Question: I saw several people on SO have been using this code successfully. But I got the incompatible block pointer error:
Incompatible block pointer types initializing
'''
void(^)(struct ALAssetsGroup *, BOOL *)
'''
with an expression of type
'''
void(^)(ALAsset *, NSUInteger, BOOL *)
'''
Any hints? (EDIT with complete code)
'''
ALAssetsLibrary *library =[[ALAssetsLibrary alloc]init];
void (^assetEnumerator)(struct ALAsset *, NSUInteger, BOOL *) = ^(ALAsset *result, NSUInteger index, BOOL *stop){
if(result != NULL) {
NSLog(@"See Asset: %@", result);
}
};
void (^assetGroupEnumerator)(struct ALAssetsGroup *, BOOL *) = ^(ALAssetsGroup *group, BOOL *stop) {
if(group != nil) {NSLog(@"dont See Asset: ");
[group enumerateAssetsUsingBlock:assetEnumerator];
}
};
[library enumerateGroupsWithTypes:ALAssetsGroupAlbum
usingBlock:assetGroupEnumerator
failureBlock: ^(NSError *error) {
NSLog(@"Failure");
}];
'''

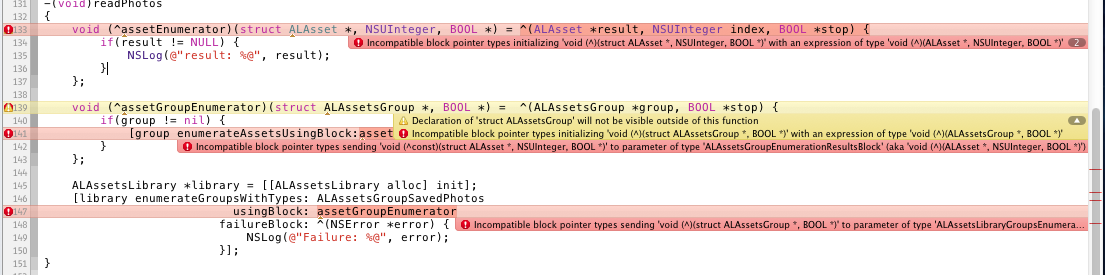
Answer: OK, newbie at blocks... but I found another example of an asset group enumerator block on here, and it didn't have 'struct' in the declaration. I tried removing it from the code above, and it still works fine and doesn't have the error message. Hopefully someone who understands 'struct' better can explain?
try changing this line:
'''
void (^assetGroupEnumerator)(struct ALAssetsGroup *, BOOL *)
= ^(ALAssetsGroup *group, BOOL *stop)
'''
to this:
'''
void (^assetGroupEnumerator)(ALAssetsGroup *, BOOL *)
= ^(ALAssetsGroup *group, BOOL *stop)
'''
I think the bottom line is that the 'ALAssetsLibrary enumerateGroupsWithTypes: usingBlock:' expects a block looking like '(ALAssetsGroup *, BOOL *)' not '(struct ALAssetsGroup *, BOOL *)'.